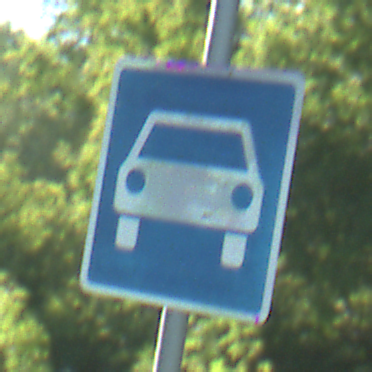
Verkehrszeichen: Kraftfahrstrasse
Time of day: MorningAfternoon
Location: Outdoor (Nature)
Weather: Clear
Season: NotSpecified
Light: Natural